Interaction volume radius: 5 \u00c5
Interaction volume height: 15 \u00c5
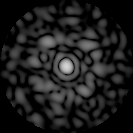
Disorder parameter: 0.8132